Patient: sex M, age 33
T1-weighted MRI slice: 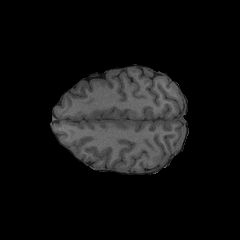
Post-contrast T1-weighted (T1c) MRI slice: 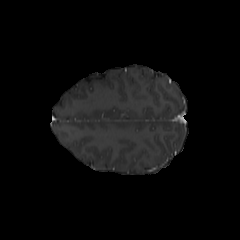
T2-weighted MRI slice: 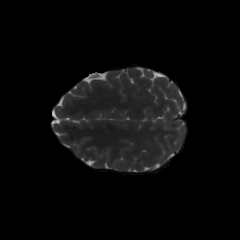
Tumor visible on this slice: no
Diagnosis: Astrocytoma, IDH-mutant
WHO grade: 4